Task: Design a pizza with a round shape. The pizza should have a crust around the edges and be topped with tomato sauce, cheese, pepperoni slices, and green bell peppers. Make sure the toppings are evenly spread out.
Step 143:
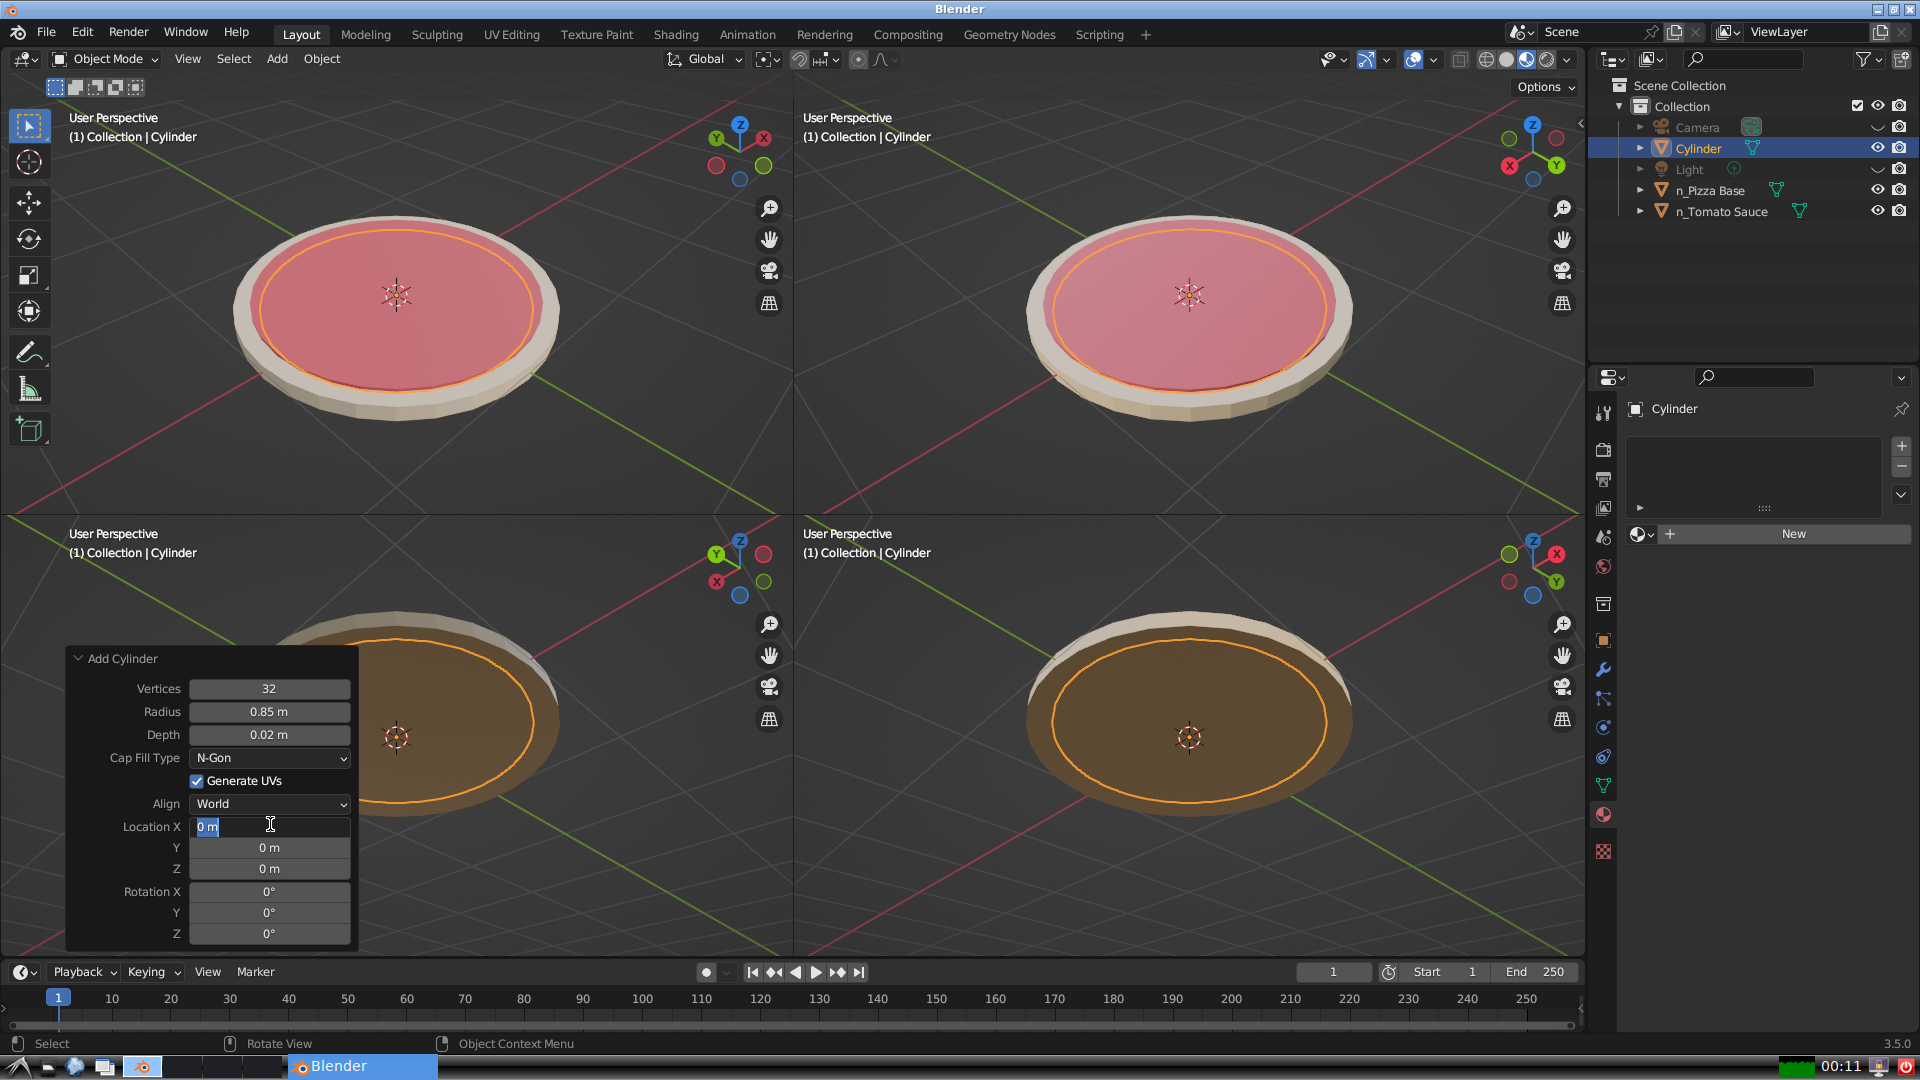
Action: input_text: 0.0